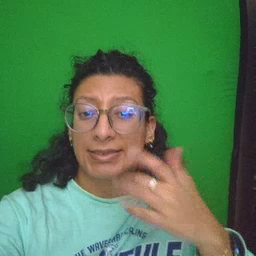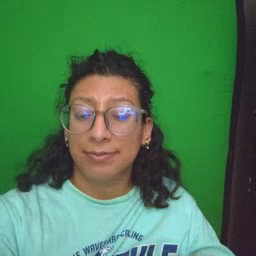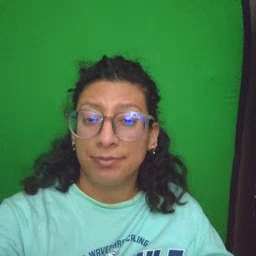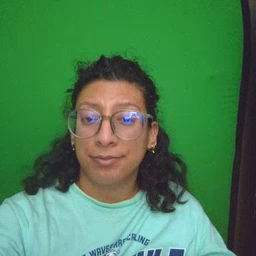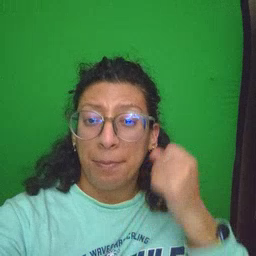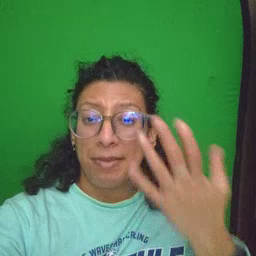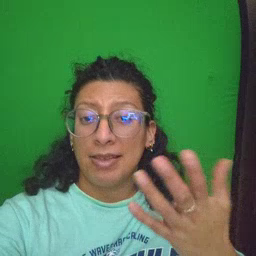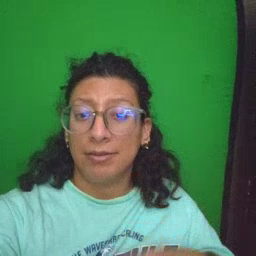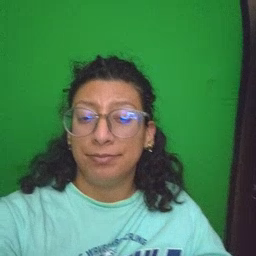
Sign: many